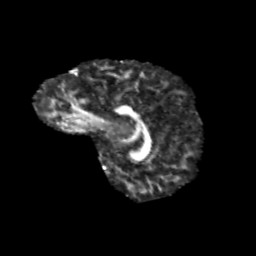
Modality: FA
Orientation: sagittal
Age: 9
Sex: male
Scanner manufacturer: siemens
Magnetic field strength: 3 T
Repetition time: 3.8 s
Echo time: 0.07 s